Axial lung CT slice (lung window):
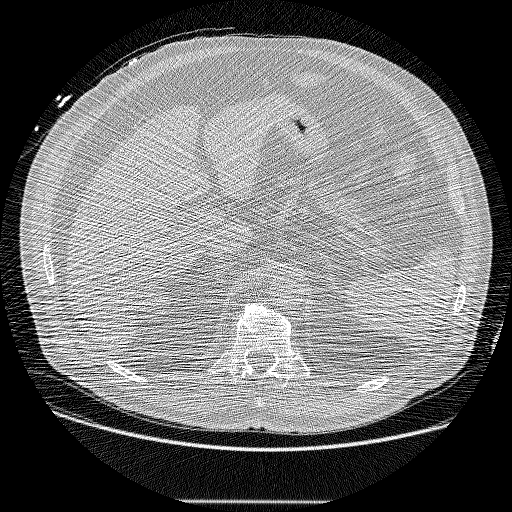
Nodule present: no